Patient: sex M, age 57
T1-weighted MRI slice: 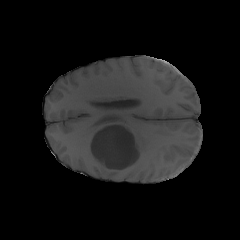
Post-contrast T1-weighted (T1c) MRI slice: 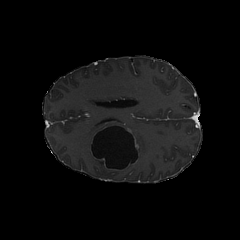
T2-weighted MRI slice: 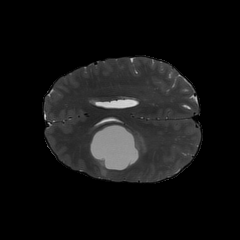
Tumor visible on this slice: yes
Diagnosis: Glioblastoma, IDH-wildtype
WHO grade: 4